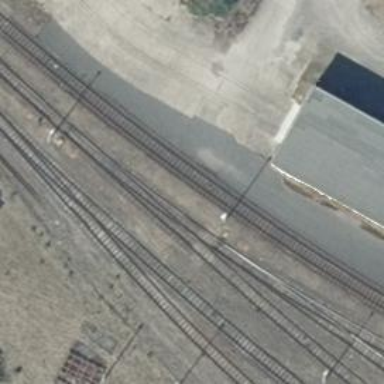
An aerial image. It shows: Railway switch.